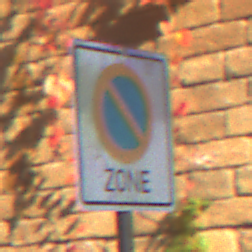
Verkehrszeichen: BeginnEingeschraenktesHalteverbotZone
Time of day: MorningAfternoon
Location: Outdoor (Urban)
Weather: Clear
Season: NotSpecified
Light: Natural